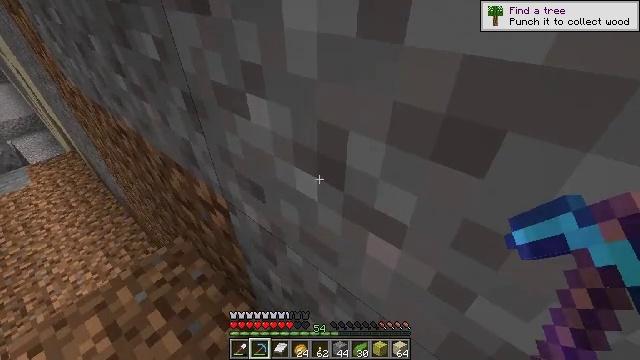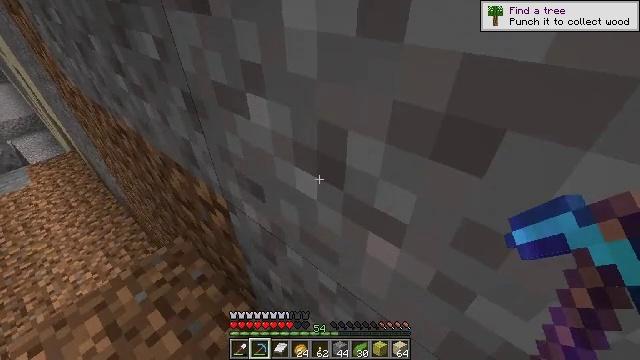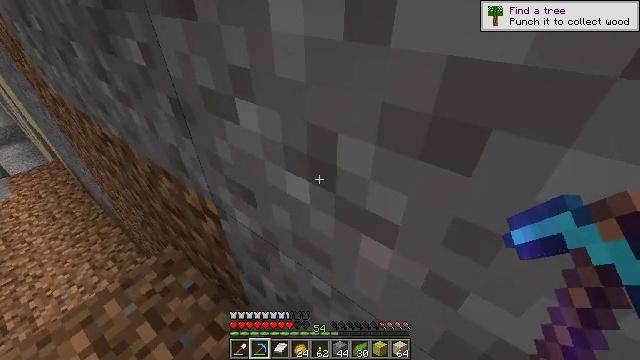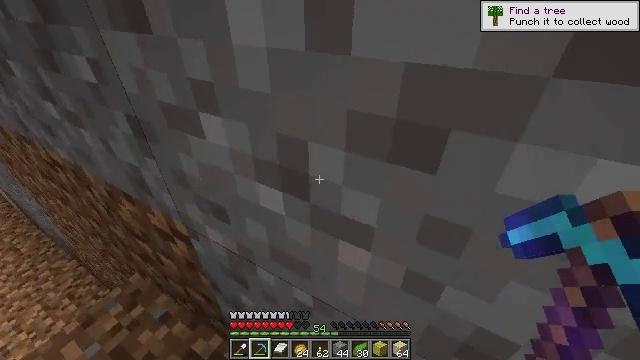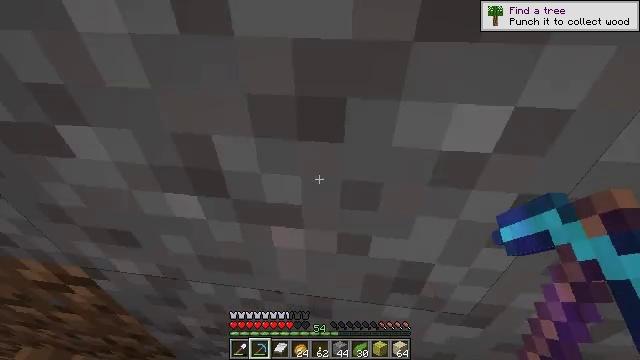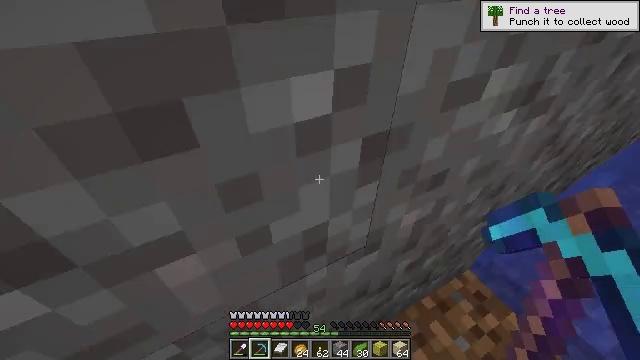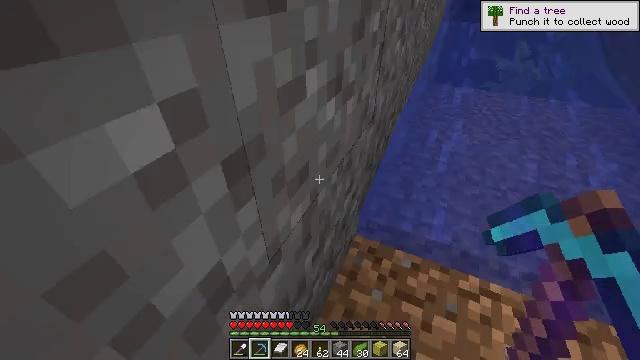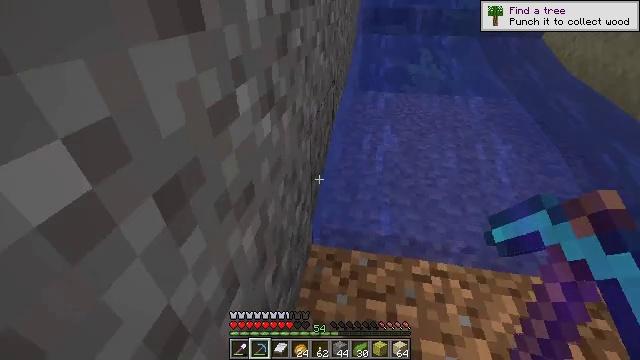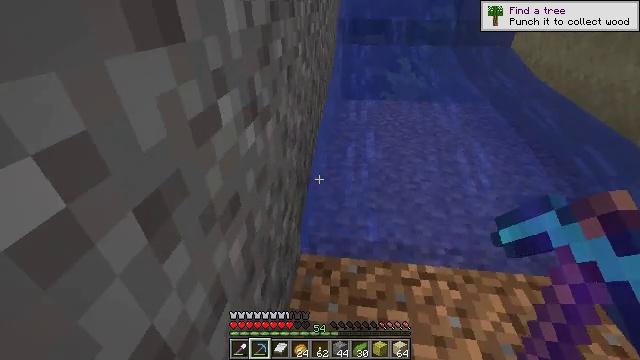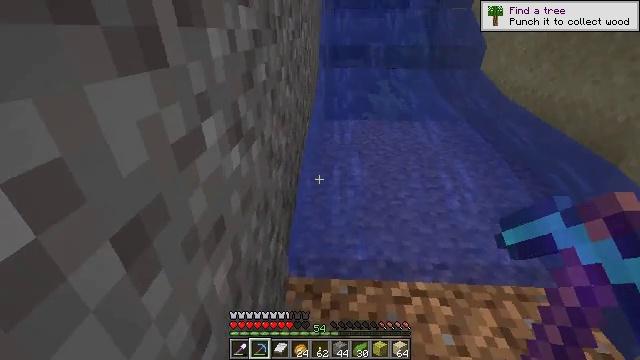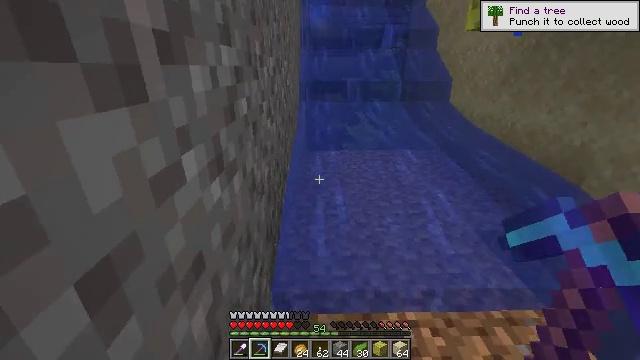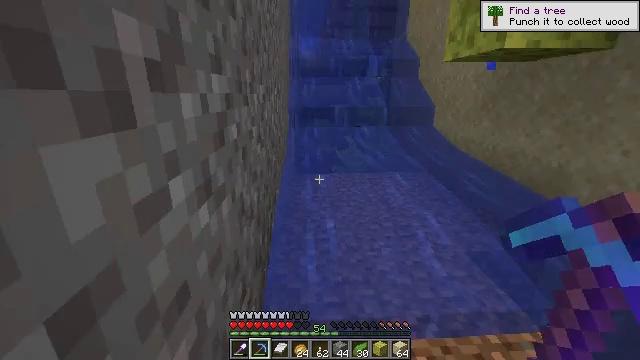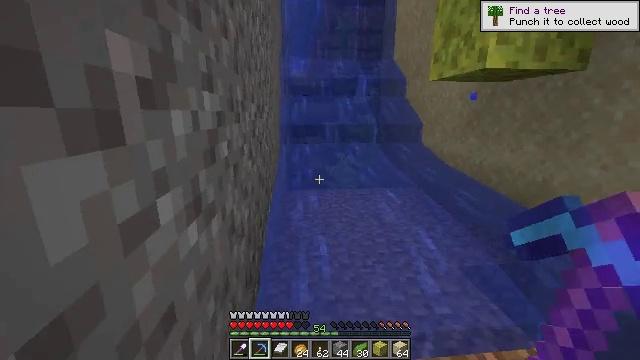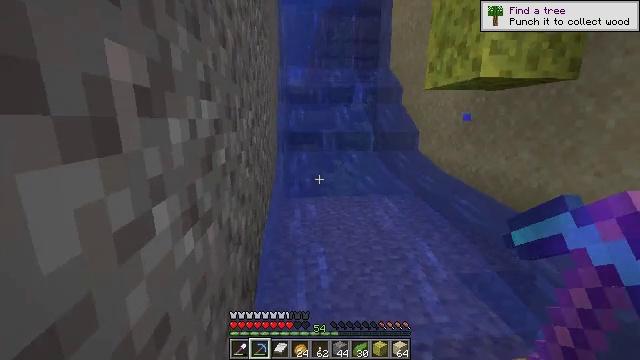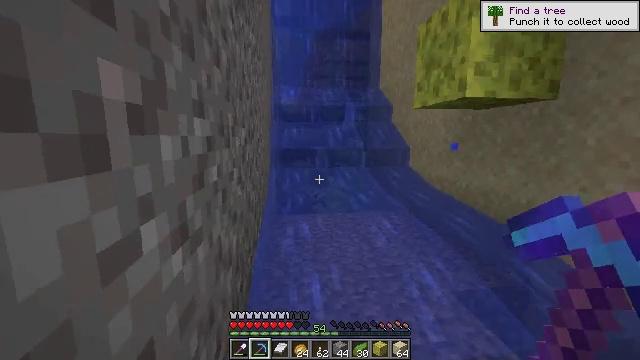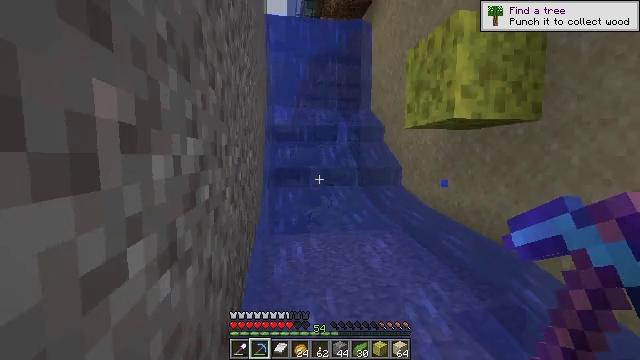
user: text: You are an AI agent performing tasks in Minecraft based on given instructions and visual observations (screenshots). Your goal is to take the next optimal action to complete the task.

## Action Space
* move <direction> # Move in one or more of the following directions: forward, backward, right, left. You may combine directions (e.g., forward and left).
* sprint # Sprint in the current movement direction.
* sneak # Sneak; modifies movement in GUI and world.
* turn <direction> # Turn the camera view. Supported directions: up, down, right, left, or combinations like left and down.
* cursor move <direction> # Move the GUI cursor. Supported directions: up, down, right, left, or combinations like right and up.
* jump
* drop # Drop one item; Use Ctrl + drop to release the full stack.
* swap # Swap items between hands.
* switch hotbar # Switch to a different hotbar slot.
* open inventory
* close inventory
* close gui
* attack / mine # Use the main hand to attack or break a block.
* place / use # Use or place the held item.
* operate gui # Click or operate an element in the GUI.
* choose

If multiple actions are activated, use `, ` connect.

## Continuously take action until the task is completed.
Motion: motion action
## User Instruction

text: Gather a wet sponge from the ocean.
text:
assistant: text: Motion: no_op
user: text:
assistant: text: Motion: turn right
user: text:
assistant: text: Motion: turn right and up
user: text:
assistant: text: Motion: turn right and down
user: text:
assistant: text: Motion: turn right and down
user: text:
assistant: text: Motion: turn right and up
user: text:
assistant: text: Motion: turn right and up
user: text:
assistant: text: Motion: turn right and up
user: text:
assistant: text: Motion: turn right and up
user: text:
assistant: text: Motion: turn right and up
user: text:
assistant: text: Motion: turn right and up
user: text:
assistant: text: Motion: turn right and up
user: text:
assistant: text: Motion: turn up
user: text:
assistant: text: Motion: turn right and up
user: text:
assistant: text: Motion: turn right and up
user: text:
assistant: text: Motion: turn right and up
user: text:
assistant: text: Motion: turn right and up
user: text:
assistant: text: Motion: turn right and up
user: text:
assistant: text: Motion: turn right and up
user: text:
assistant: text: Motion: turn right and up
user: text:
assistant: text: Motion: turn right and up
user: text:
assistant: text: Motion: no_op
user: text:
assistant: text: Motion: no_op
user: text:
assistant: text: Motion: no_op
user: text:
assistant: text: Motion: turn right
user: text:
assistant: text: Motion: turn right
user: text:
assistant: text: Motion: turn right
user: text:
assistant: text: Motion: turn right and up
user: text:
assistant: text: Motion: turn right
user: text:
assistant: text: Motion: turn right, attack / mine